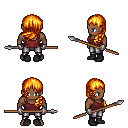
a pixel art fantasy rpg character, male body template, human, dark skin, maroon pirate shirt, metal pants, light blonde left-swept hairstyle, metal gloves, black shoes, spear, four views (front, back, left, right), 2x2 character sprite sheet, small pixel art, hard edges, no anti-aliasing